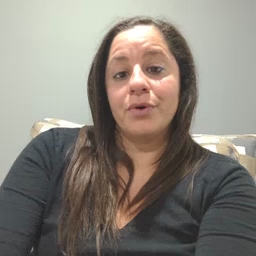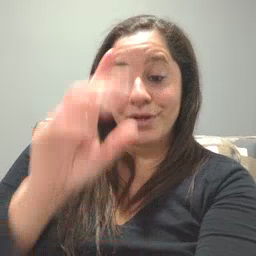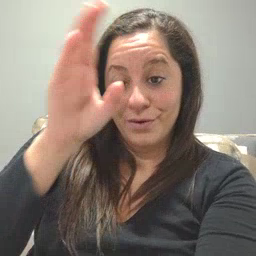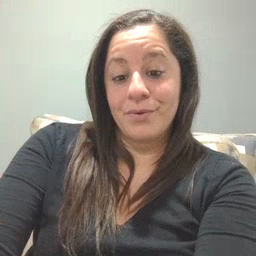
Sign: hello